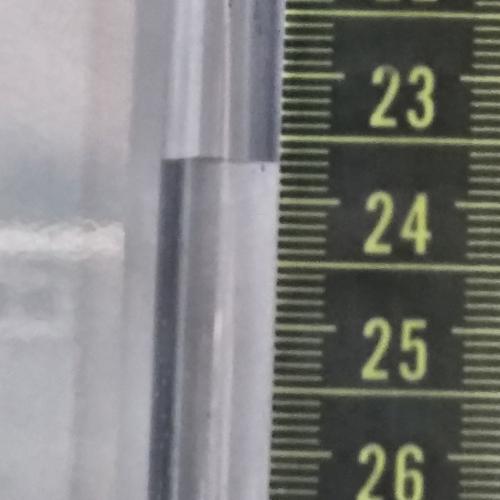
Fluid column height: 23.7 cm